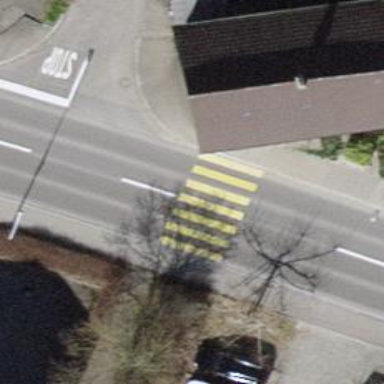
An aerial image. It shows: Footway with asphalt surface and marked zebra crossing.